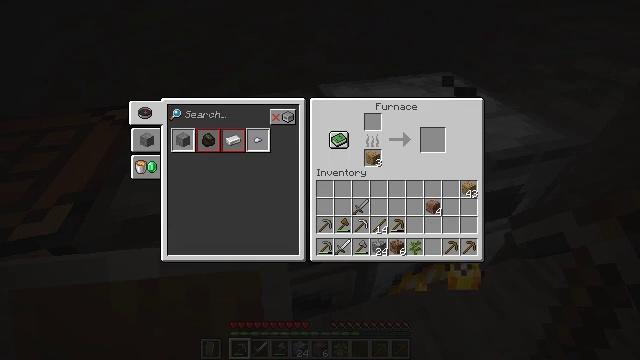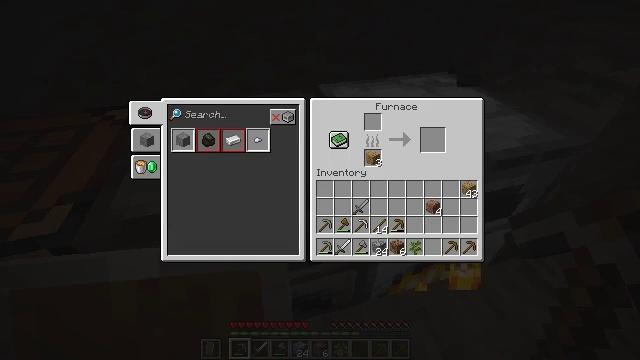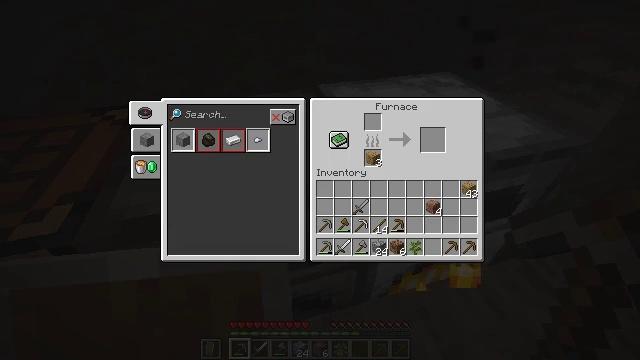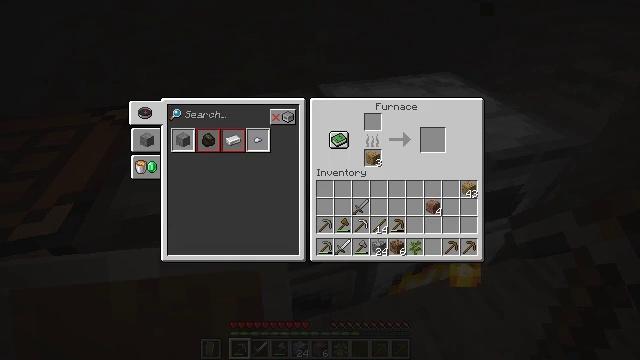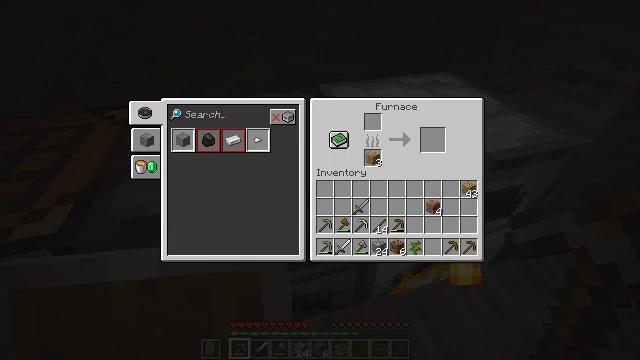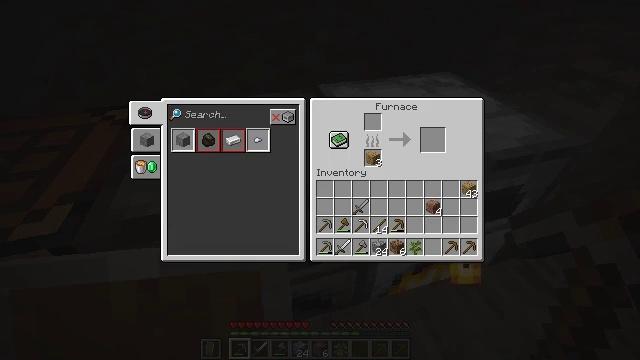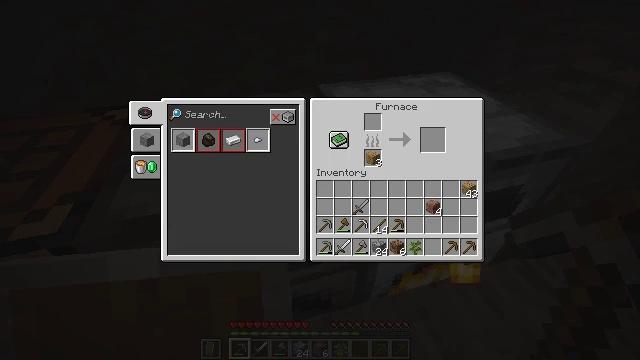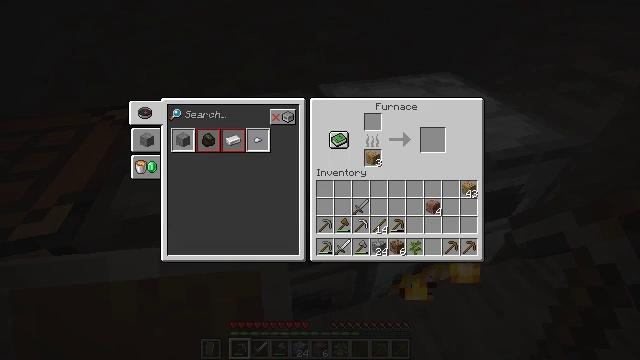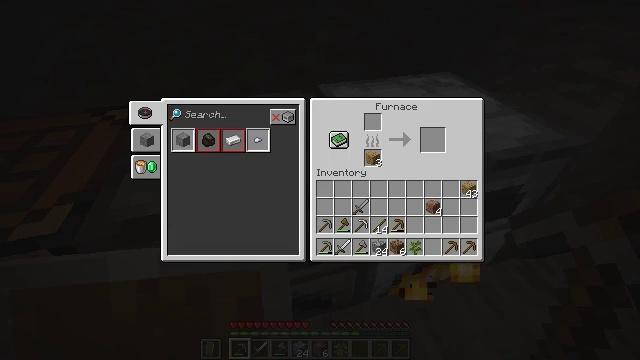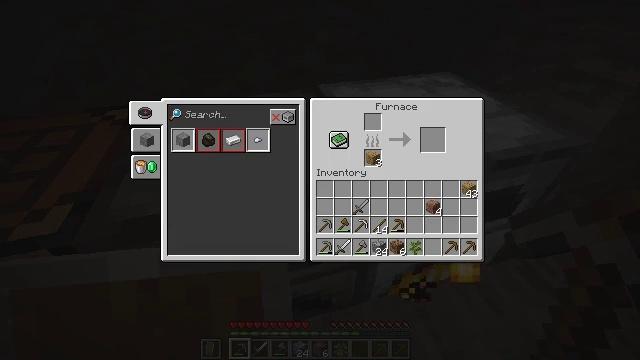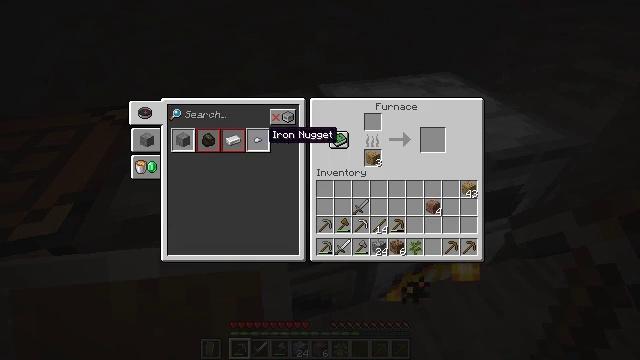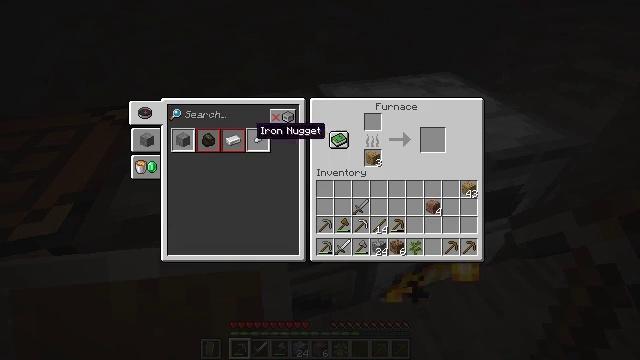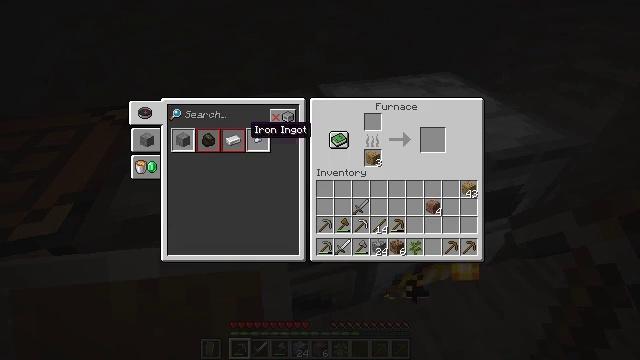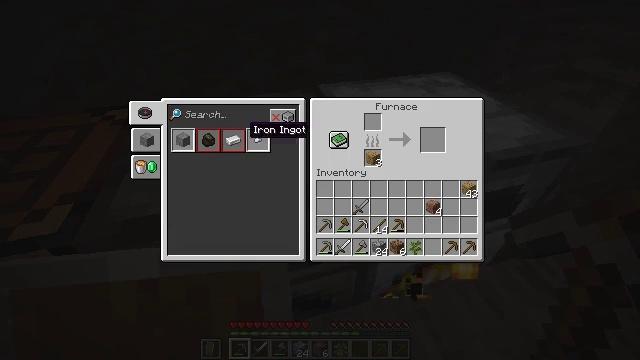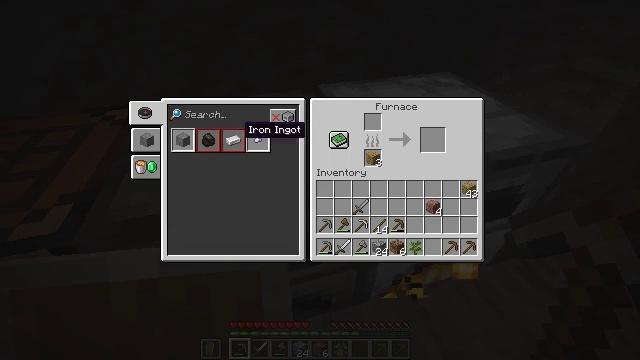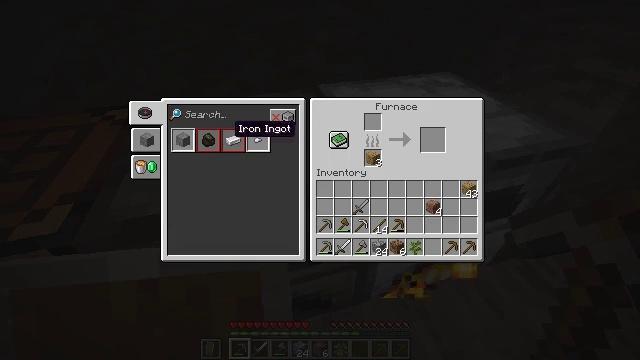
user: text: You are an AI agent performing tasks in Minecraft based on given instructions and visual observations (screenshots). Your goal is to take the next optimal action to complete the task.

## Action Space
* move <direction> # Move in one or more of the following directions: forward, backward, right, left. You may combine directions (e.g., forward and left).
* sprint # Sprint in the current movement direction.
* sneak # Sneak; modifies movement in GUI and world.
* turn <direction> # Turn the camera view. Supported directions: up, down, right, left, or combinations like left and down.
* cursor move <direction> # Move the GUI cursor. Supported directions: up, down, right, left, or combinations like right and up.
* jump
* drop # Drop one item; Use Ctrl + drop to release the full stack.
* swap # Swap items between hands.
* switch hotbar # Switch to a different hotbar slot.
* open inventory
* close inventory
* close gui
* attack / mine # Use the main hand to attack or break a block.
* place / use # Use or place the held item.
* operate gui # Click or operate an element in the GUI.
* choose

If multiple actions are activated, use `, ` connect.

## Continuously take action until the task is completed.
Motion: motion action
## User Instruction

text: craft item air
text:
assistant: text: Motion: no_op
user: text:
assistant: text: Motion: no_op
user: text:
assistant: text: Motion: cursor move left
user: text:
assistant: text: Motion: no_op
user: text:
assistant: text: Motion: no_op
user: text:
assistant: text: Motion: no_op
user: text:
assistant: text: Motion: no_op
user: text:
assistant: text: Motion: no_op
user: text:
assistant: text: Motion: no_op
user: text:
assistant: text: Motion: cursor move left
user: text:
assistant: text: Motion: cursor move left
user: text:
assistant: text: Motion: no_op
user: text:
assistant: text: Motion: sneak
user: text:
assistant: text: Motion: sneak
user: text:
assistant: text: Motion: sneak, cursor move left
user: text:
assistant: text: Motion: sneak
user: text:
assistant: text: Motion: sneak
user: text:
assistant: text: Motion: sneak, cursor move left
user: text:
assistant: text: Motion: sneak, cursor move left
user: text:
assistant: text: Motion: sneak, cursor move left
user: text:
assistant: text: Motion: sneak
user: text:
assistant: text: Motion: no_op
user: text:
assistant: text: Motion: no_op
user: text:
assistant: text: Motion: no_op
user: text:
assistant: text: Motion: no_op
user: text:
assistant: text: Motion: no_op
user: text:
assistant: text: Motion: no_op
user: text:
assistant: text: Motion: no_op
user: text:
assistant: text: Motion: no_op
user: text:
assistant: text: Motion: no_op